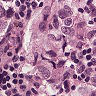
Metastatic tissue present: yes